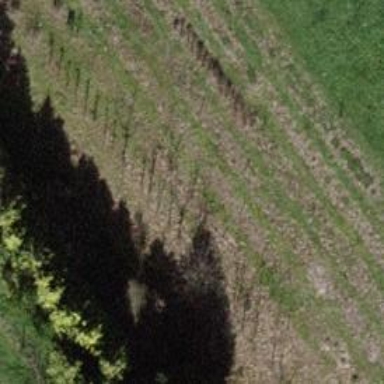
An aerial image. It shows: Row of trees in natural setting.